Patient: sex F, age 61
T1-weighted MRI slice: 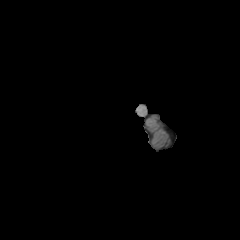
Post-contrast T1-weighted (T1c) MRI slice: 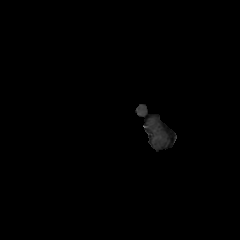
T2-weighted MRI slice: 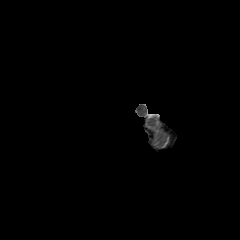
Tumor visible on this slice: no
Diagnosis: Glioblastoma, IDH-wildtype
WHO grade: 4